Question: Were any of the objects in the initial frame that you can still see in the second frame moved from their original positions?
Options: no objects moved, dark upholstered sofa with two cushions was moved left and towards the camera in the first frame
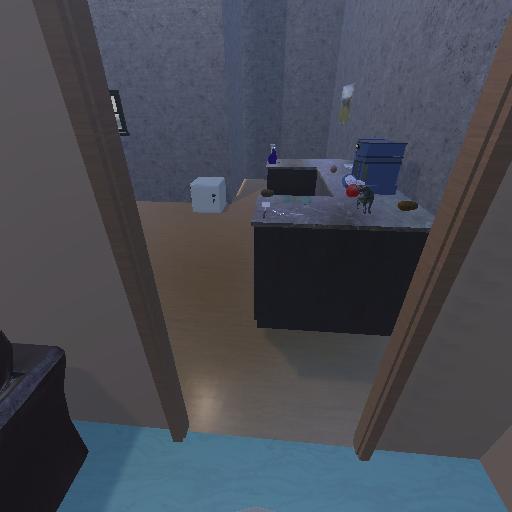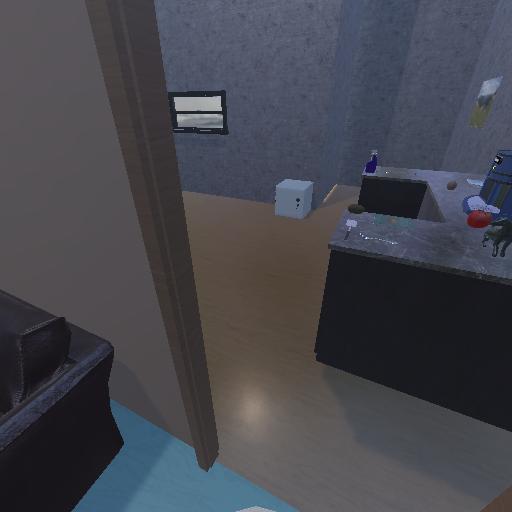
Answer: no objects moved